Field crop: maize
Growth stage: 1
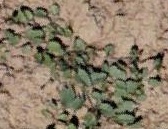
Species: convolvulus